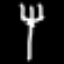
Label: fork